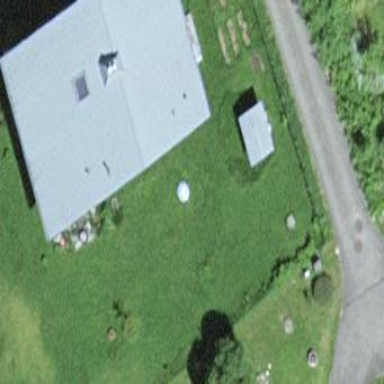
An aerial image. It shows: Simple and straightforward house.